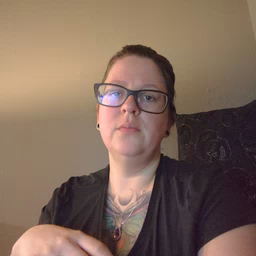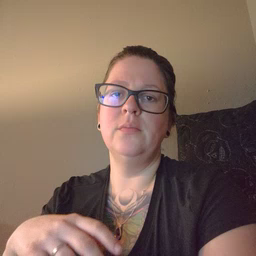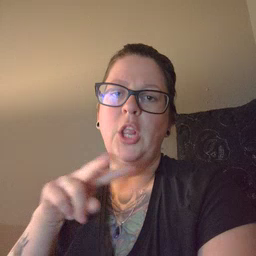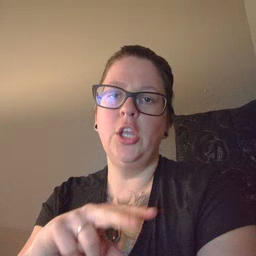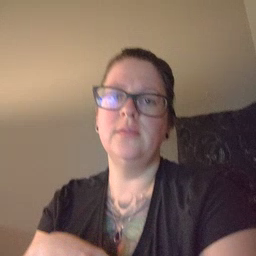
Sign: look